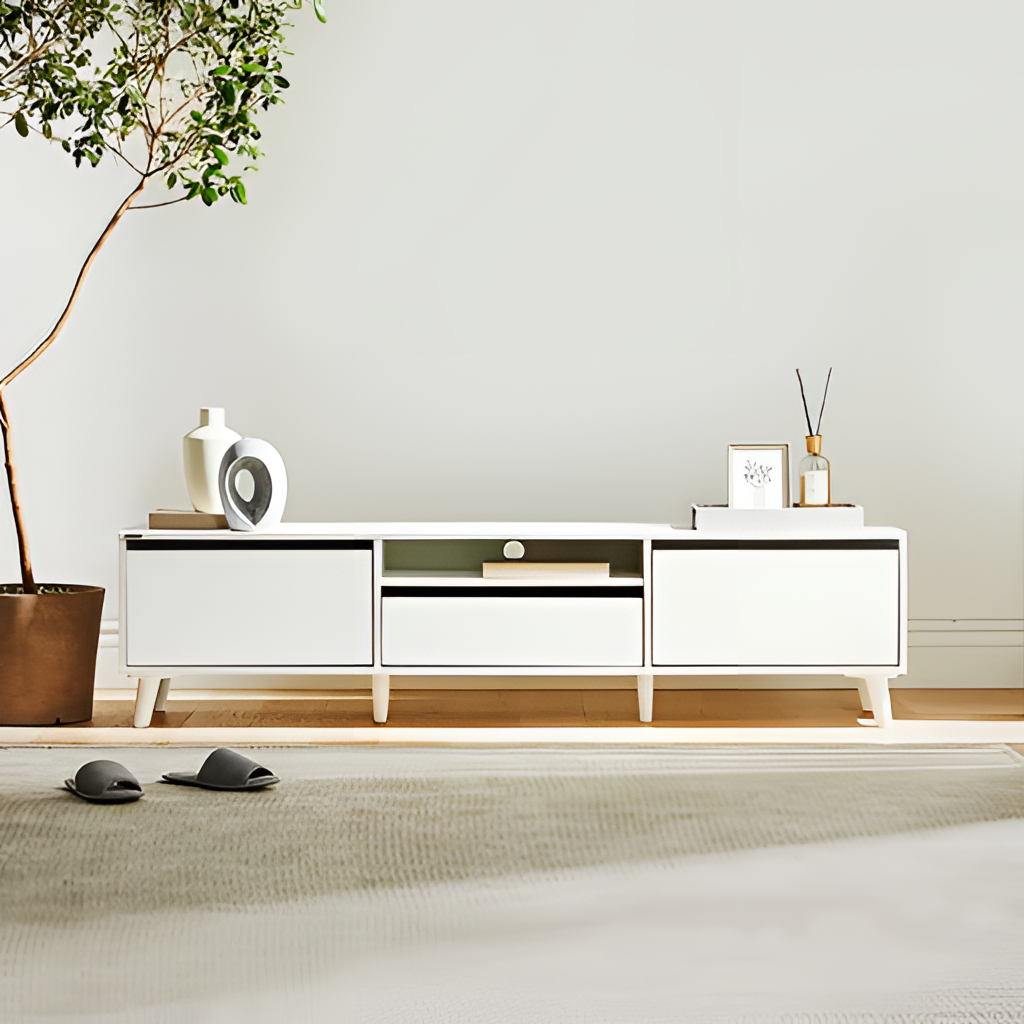
living room, wood media console, minimalist, wood flooring, with plank pattern, beige paint wallpaper, with solid pattern